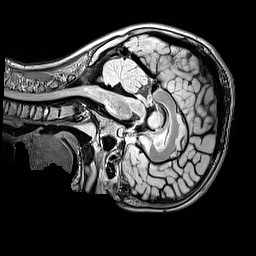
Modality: FLAIR
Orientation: sagittal
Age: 11
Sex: male
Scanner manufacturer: siemens
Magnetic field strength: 3 T
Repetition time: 5 s
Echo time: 0.388 s